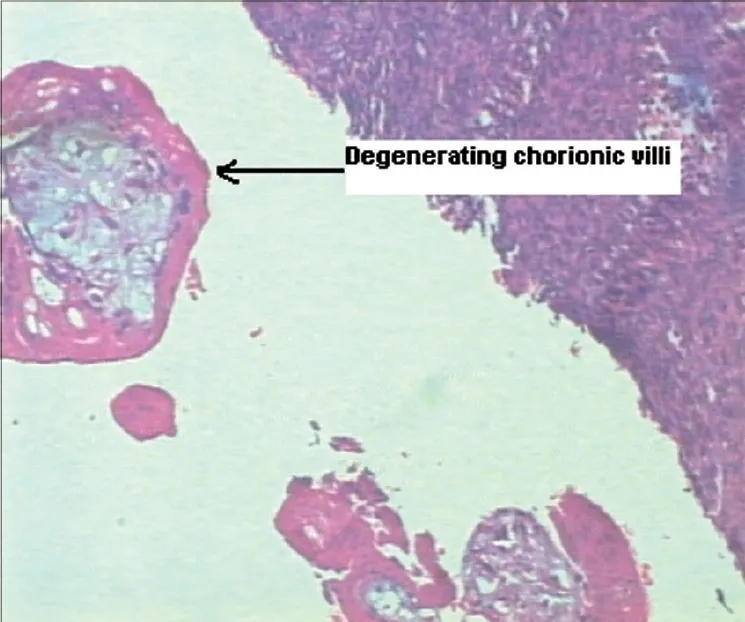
Microscopic view showing degenerating chorionic villi (45x).
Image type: pathology (h&e)